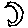
Label: moon